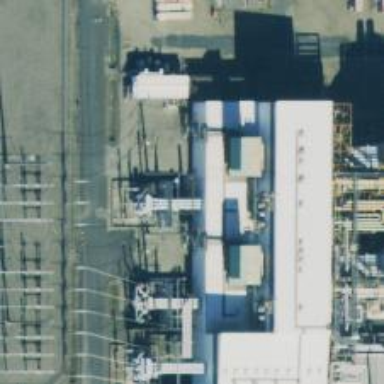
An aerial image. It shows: Gas turbine power generator.